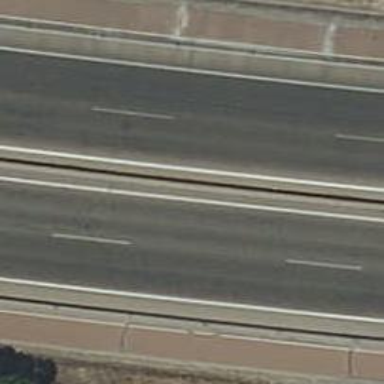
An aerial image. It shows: Trunk highway.